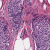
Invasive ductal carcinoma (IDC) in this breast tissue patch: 0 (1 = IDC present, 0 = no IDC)